Question: I use doxygen to generate documentation for my C# codes and enabled the treeview. However, the treeview in the left included the anchor of functions. How could I disable them? Thanks for any suggestion.
See an example below

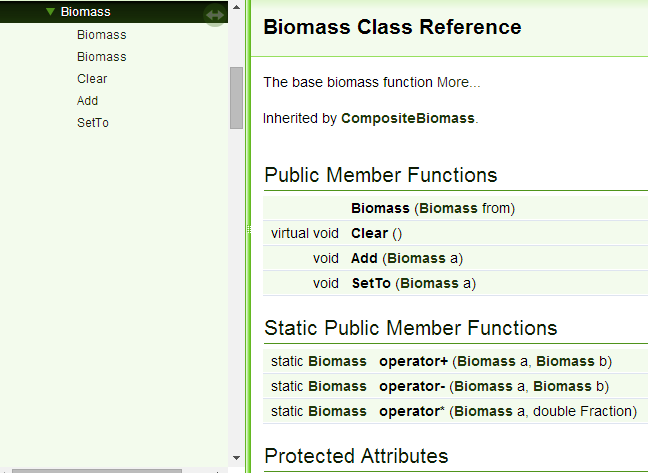
Answer: I have solved this question by myself. Firstly I created a DoxygenLayout.xml and specified LAYOUT_FILE = DoxygenLayout.xml in the Doxyfile.
In the DoxygenLayout.xml, you need an empty child for memberdef. This is my own DoxygenLayout.xml:
'''
<doxygenlayout version="1.0">
<navindex>
<tab type="mainpage" visible="yes" title=""/>
<tab type="pages" visible="yes" title="" intro=""/>
<tab type="modules" visible="yes" title="Groups" intro=" "/>
<tab type="namespaces" visible="yes" title="">
<tab type="namespacelist" visible="yes" title="" intro=""/>
<tab type="namespacemembers" visible="yes" title="" intro=""/>
</tab>
<tab type="classes" visible="yes" title="Functions">
<tab type="classlist" visible="yes" title="Function list" intro=""/>
<tab type="classindex" visible="$ALPHABETICAL_INDEX" title="Function index"/>
<tab type="hierarchy" visible="yes" title="" intro=""/>
<tab type="classmembers" visible="yes" title="" intro=""/>
</tab>
<tab type="files" visible="yes" title="">
<tab type="filelist" visible="yes" title="" intro=""/>
<tab type="globals" visible="yes" title="" intro=""/>
</tab>
<!-- <tab type="dirs" visible="yes" title="" intro=""/> -->
<tab type="examples" visible="yes" title="" intro=""/>
</navindex>
<!-- Layout definition for a class page -->
<class>
<briefdescription visible="yes"/>
<includes visible="$SHOW_INCLUDE_FILES"/>
<inheritancegraph visible="$CLASS_GRAPH"/>
<collaborationgraph visible="$COLLABORATION_GRAPH"/>
<allmemberslink visible="yes"/>
<memberdecl>
<!--
<nestedclasses visible="yes" title=""/>
<publictypes title=""/>
<publicslots title=""/>
<signals title=""/>
<publicmethods title=""/>
<publicstaticmethods title=""/>
<publicattributes title=""/>
<publicstaticattributes title=""/>
<protectedtypes title=""/>
<protectedslots title=""/>
<protectedmethods title=""/>
<protectedstaticmethods title=""/>
<protectedattributes title=""/>
<protectedstaticattributes title=""/>
<packagetypes title=""/>
<packagemethods title=""/>
<packagestaticmethods title=""/>
<packageattributes title=""/>
<packagestaticattributes title=""/>
<properties title=""/>
<events title=""/>
<privatetypes title=""/>
<privateslots title=""/>
<privatemethods title=""/>
<privatestaticmethods title=""/>
<privateattributes title=""/>
<privatestaticattributes title=""/>
<friends title=""/>
<related title="" subtitle=""/>
<membergroups visible="yes"/>
-->
</memberdecl>
<detaileddescription title=""/>
<memberdef>
<!--
<inlineclasses title=""/>
<typedefs title=""/>
<enums title=""/>
<constructors title=""/>
<functions title=""/>
<related title=""/>
<variables title=""/>
<properties title=""/>
<events title=""/>
-->
</memberdef>
<usedfiles visible="$SHOW_USED_FILES"/>
<authorsection visible="yes"/>
</class>
</doxygenlayout>
'''